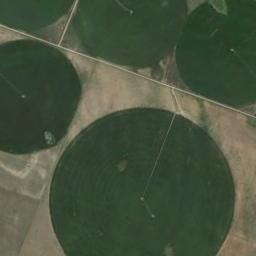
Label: circular_farmland